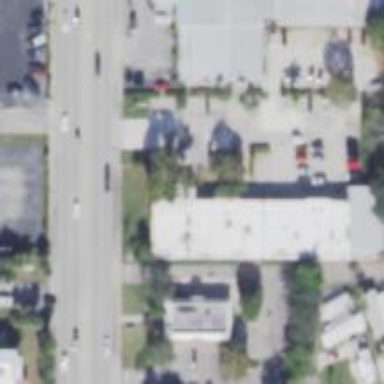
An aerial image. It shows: Veterinary facility.